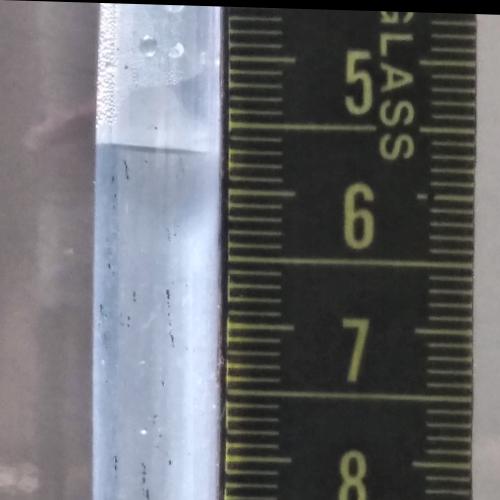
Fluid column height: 5.7 cm